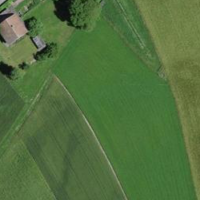
EUNIS habitat code: 52
Species observed at this site:
Stratiotes aloides